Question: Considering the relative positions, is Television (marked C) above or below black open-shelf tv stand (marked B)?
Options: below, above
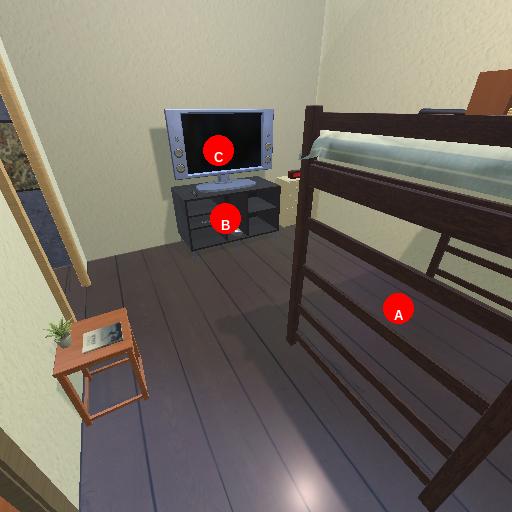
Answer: below